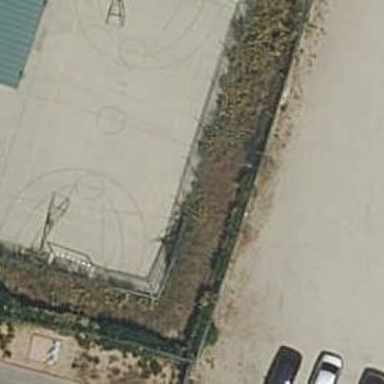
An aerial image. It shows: Basketball court in the leisure land pitch.